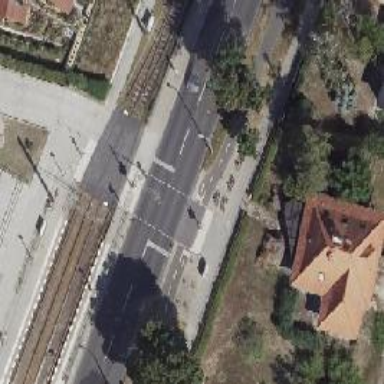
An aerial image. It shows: Road with traffic signals for signaling.